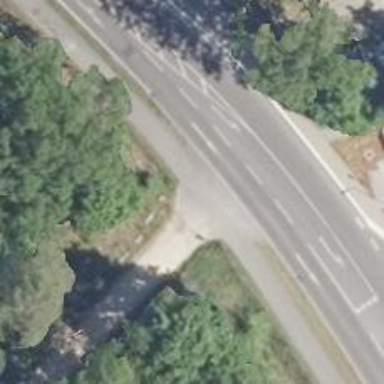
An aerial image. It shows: Emergency access point on the road.